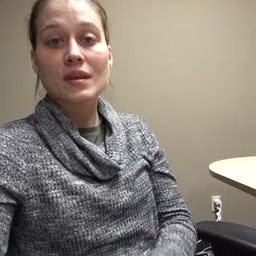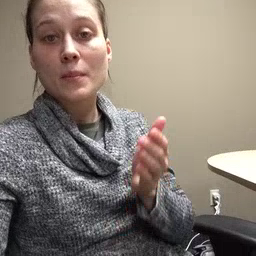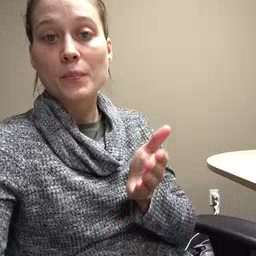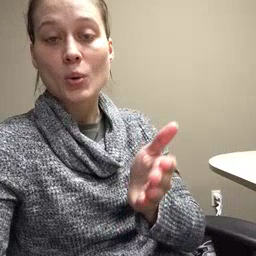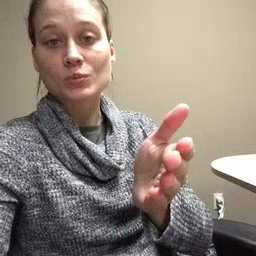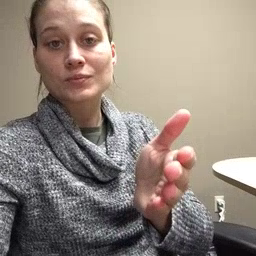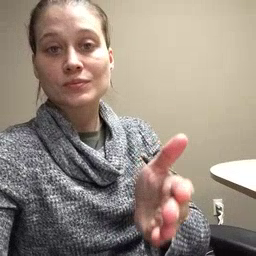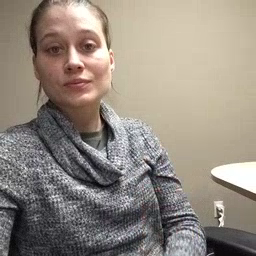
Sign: boat